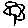
Label: flower